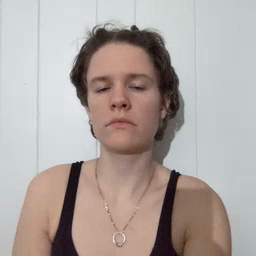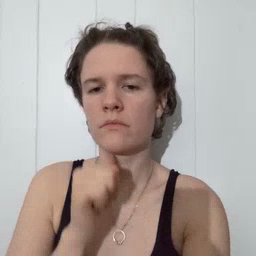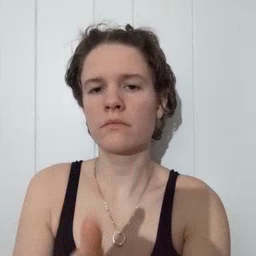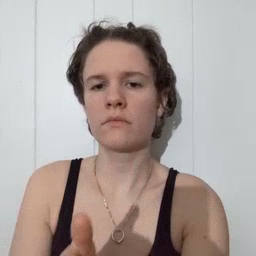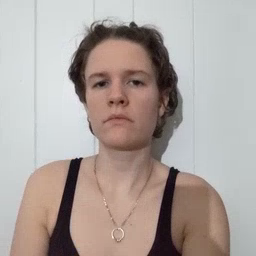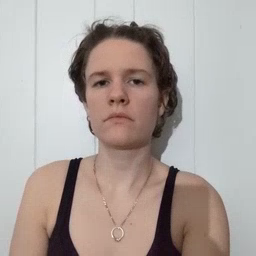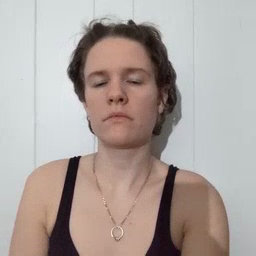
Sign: not